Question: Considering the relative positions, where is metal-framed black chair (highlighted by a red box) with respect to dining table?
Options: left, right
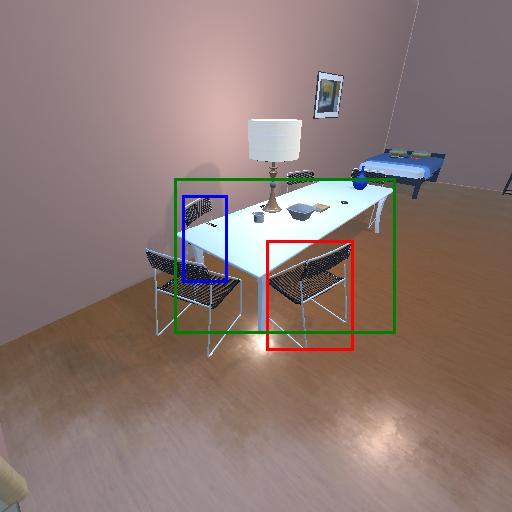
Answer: left